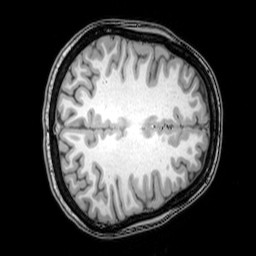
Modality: T1w
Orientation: axial
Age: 24
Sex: female
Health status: healthy
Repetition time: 0.081 s
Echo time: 0.037 s